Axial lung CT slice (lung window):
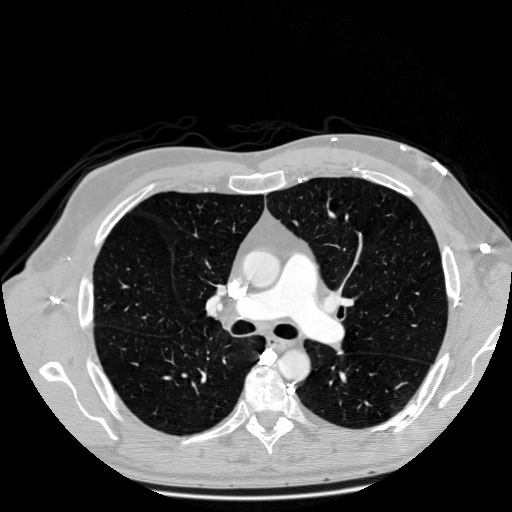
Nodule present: no